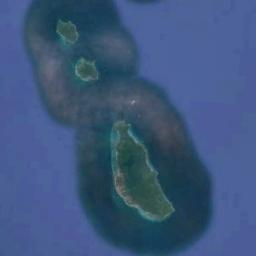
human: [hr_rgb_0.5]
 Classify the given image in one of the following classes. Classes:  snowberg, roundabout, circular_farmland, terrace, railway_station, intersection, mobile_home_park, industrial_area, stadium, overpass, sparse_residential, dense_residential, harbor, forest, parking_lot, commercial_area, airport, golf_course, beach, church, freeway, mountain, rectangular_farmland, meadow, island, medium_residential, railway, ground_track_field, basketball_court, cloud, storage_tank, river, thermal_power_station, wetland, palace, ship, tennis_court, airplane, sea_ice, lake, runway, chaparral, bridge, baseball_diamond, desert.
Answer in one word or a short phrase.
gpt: island